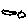
Label: cloud